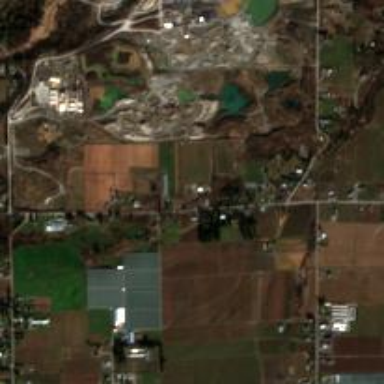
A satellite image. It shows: Quarry area.